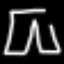
Label: pants